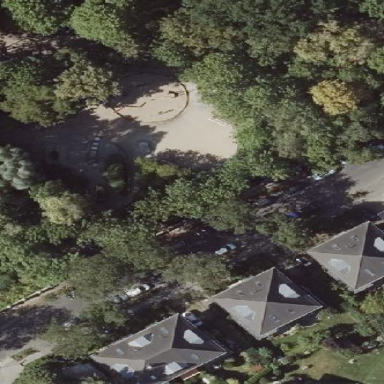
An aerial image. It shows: Playground area for leisure activities on the land.